Question: The answer is probably really simple - I just can't come up with the right search term, I suspect.
I have a form that opens another form, displaying any employee record that matches the search as entered You can search by surname, given name, or employee ID (using separate buttons); it gives you a little message box if your search turns up nothing.
The code works fine, except for the usual problem with handling apostrophes in names ("O'Neill," "O'Brien," etc.) I found a really simple apostrophe handling function, but when I try to use the function in the search query it still throws up a 3075 runtime error, and I'm not sure why. It only throws up the runtime error with apostrophe-containing searches, so I feel like the function maybe isn't doing what I think it is.
I am happy to entertain solutions that involve "using this function but adding more quotation marks (or whatever)" as well as whole new ideas. I'd prefer to use something this function, though, because it's so small and thus it'll be much faster and cleaner to replace the search-by-name code each place that it appears.
This is the code that works fine:
'''
Private Sub btnSearchSurname_Click()
Dim frm As Form
Dim strSearch As String
strSearch = "[List_Employees.Surname] like '" & Me.EmpSurname & "*'"
strSearch = strSearch & " AND [CurrentEmployee] = " & True
DoCmd.OpenForm "Employee_Entry_Extended_Certs", , , strSearch, , acHidden
Set frm = Forms("Employee_Entry_Extended_Certs")
If frm.Recordset.RecordCount > 0 Then
frm.Visible = True
Else
MsgBox ("Employee not found. Try the 'all' button to see if they're inactive. If that doesn't work, please check for typos and try again.")
DoCmd.Close acForm, "Employee_Entry_Extended_Certs"
Call OpenPayrollCloseRest
End If
DoCmd.Close acForm, "Find_An_Employee"
'''
I'm trying to use <URL>:
'''
Public Function adhHandleQuotes(ByVal varValue As Variant, Optional Delimiter As String = "'") As Variant
' Replace all instances of a string delimiter with TWO instances,
' thereby handling the darned quote issue once and for all. Also,
' surround the string with the delimiter, as well.
' Returns Null if the String was Null, otherwise
' returns the String with all instances of strDelimiter
' replaced with two of each.
adhHandleQuotes = strDelimiter & Replace(varValue, strDelimiter, strDelimiter & strDelimiter) & strDelimiter
End Function
'''
I modified the search code to use the function by inserting three lines lines in place of the first "strSearch = " line:
'''
Dim strSearch As String
Dim strTerm As String
strTerm = adhHandleQuotes(Me.EmpSurname)
strSearch = "[List_Employees.Surname] like '" & strTerm & "*'"
strSearch = strSearch & " AND [CurrentEmployee] = " & True
DoCmd.OpenForm "Employee_Entry_Extended_Certs", , , strSearch, , acHidden
'''
And this is the runtime error dialogue box:

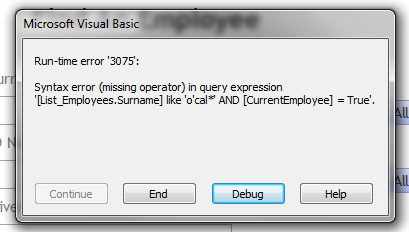
Answer: Why do you even need a function? Just simply incorporate a Double Quotes, my hack is to use Chr(34).
'''
Private Sub btnSearchSurname_Click()
Dim frm As Form
Dim strSearch As String
strSearch = "[List_Employees.Surname] Like " & Chr(34) & Me.EmpSurname & "*" & Chr(34)
strSearch = strSearch & " AND [CurrentEmployee] = True"
DoCmd.OpenForm "Employee_Entry_Extended_Certs", , , strSearch, , acHidden
Set frm = Forms("Employee_Entry_Extended_Certs")
If frm.Recordset.RecordCount > 0 Then
frm.Visible = True
Else
MsgBox ("Employee not found. Try the 'all' button to see if they're inactive. If that doesn't work, please check for typos and try again.")
DoCmd.Close acForm, "Employee_Entry_Extended_Certs"
Call OpenPayrollCloseRest
End If
DoCmd.Close acForm, "Find_An_Employee"
End Sub
'''